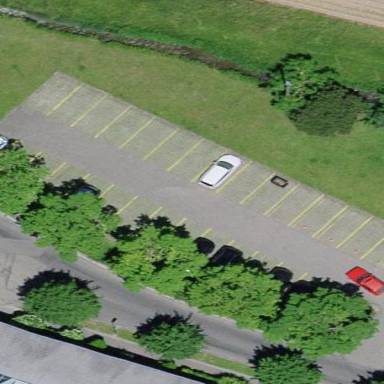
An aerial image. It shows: Parking area.